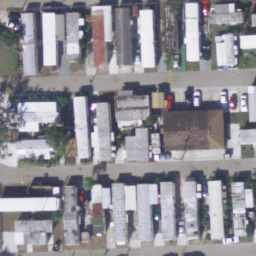
Label: residential